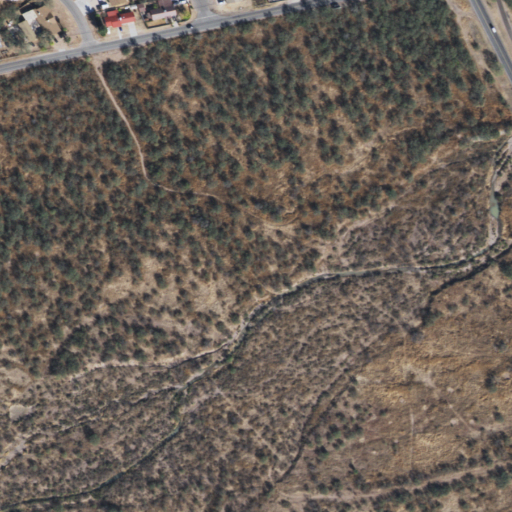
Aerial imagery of valley in Arizona named Agua Fria Canyon containing shrub, open development, low intensity development, and medium intensity development